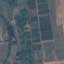
Land use / land cover: PermanentCrop